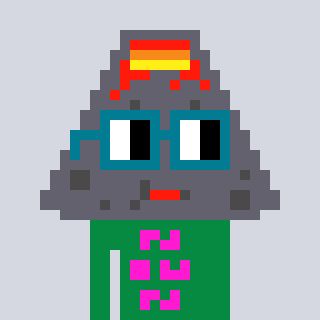
a pixel art character with square dark green glasses, a volcano-shaped head and a green-colored body on a cool background